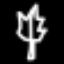
Label: leaf